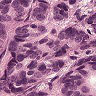
Metastatic tissue present: yes